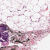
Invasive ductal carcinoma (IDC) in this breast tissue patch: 0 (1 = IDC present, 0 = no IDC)